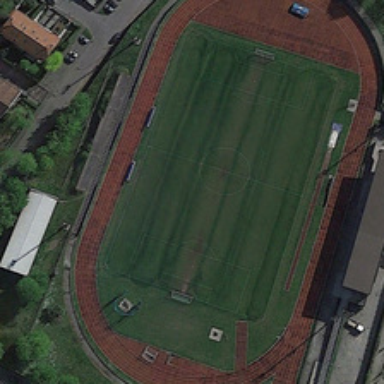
Several buildings and green trees are around a playground .